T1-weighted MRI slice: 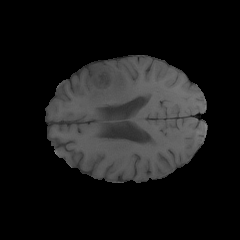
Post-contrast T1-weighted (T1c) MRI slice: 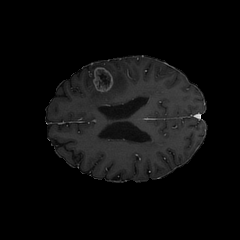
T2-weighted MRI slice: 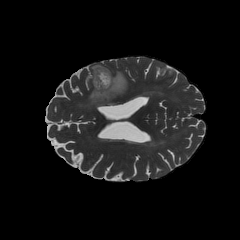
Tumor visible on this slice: yes